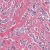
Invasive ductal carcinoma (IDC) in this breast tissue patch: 1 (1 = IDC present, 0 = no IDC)